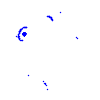
Particle: kaon